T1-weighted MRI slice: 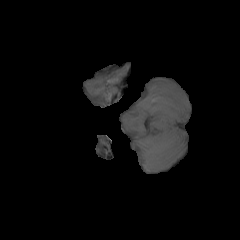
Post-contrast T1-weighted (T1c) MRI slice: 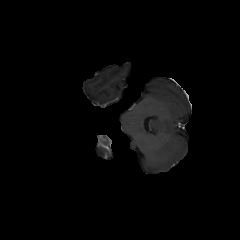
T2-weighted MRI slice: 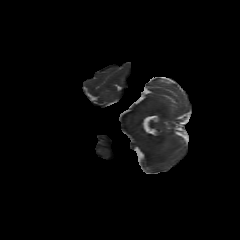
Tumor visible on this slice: no